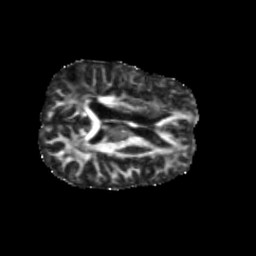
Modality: FA
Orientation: axial
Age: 50
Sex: female
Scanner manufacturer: siemens
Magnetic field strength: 3 T
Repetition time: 5.47 s
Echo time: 0.0854 s